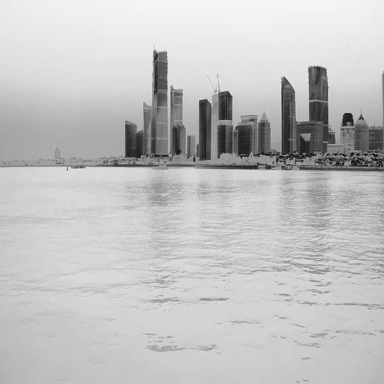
There is a container_ship in the infrared image.